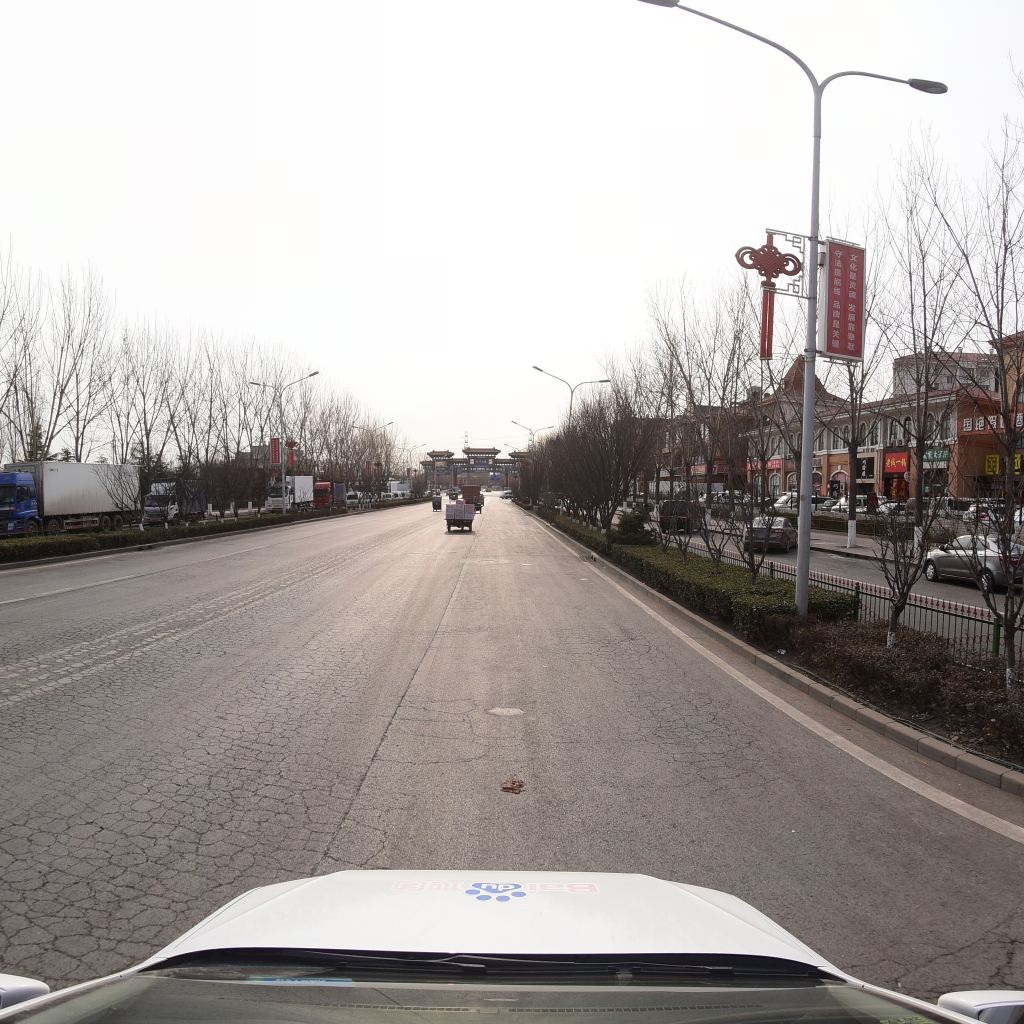
Region: Fengtai
Road damage annotations: alligator crack, alligator crack, alligator crack